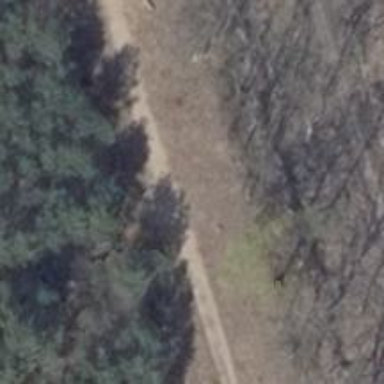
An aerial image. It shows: Dirt path.